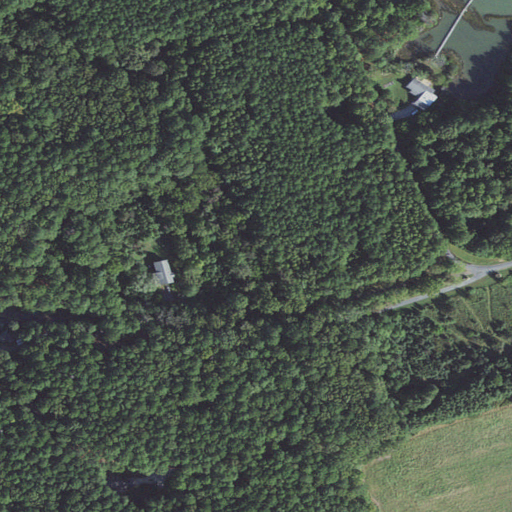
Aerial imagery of cape in Virginia named Old Neck containing evergreen forest, open development, woody wetlands, grassland, mixed forest, cultivated crops, herbaceous wetlands, pasture, low intensity development, and open water